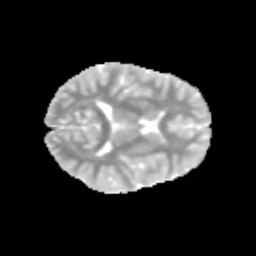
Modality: MD
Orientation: axial
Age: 9
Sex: female
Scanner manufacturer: siemens
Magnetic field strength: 3 T
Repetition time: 3.8 s
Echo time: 0.07 s